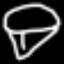
Label: diamond